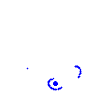
Particle: electron